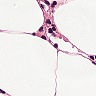
Metastatic tissue present: no